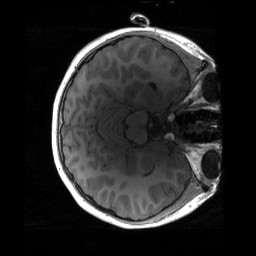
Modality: T1w
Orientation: axial
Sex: female
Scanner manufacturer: siemens
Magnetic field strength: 3 T
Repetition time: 1.9 s
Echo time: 0.00243 s